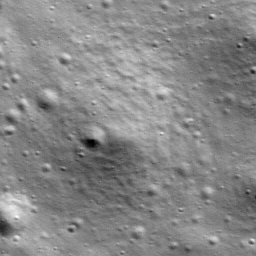
Host type: hard_negative
Lunar coordinates: latitude -59.064, longitude 22.564